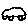
Label: car